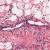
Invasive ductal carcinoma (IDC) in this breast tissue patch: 0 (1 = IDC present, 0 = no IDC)